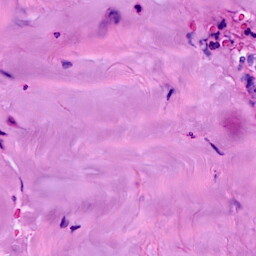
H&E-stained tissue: Breast